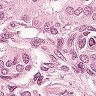
Metastatic tissue present: yes